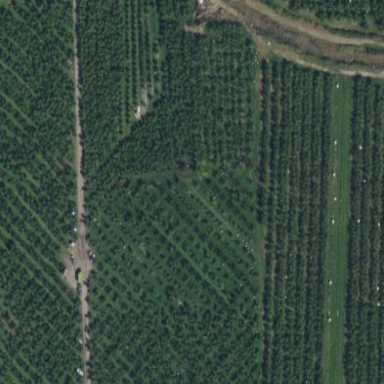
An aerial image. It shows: Orchard.